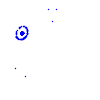
Particle: electron